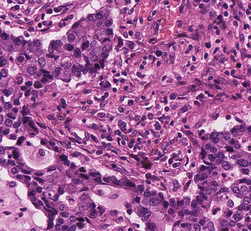
Tumor epithelial tissue: yes
Tumor-associated stroma tissue: yes
Normal tissue: no